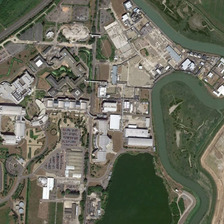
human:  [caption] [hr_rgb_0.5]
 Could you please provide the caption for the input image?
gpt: many buildings are near a curved river in an industrial area .

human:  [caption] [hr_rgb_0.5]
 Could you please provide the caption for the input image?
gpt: many buildings are near a curved river in an industrial area .

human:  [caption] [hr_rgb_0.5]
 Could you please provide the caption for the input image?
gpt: many buildings are near a curved river in an industrial area .

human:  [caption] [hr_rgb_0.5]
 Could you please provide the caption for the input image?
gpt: many buildings are near a curved river in an industrial area .

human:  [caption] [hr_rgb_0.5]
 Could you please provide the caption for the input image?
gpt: many buildings are near a curved river in an industrial area .